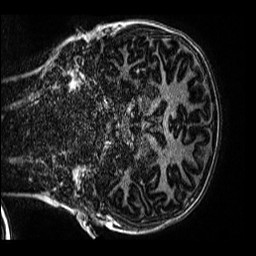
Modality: MP2RAGE
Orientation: coronal
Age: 9
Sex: male
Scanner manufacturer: siemens
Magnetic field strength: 3 T
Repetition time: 4 s
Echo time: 0.00299 s